Question: I've this graph.

I only what to display integer steps on the y axis.
So instead of '[0, 0.5, 1, 1.5, 2, 2.5]' I want '[0,1,2]'.
Is that possible? I'm not sure what to look for in the official API.
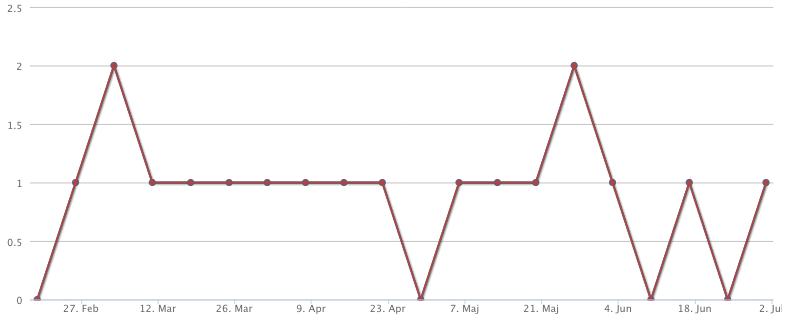
Answer: The answer you're looking for is the 'allowDecimals' Boolean:
'''
yAxis: {
allowDecimals : false,
/* completely irrelevant stuff follows... */
title: {
text: 'It's the y-axis'
},
plotLines: [{
value: 0,
width: 1,
color: '#808080'
}]
},
'''
With <URL>.
'''
yAxis: {
allowDecimals : true, // though it defaults to 'true' anyway...
/* other stuff... */
},
'''
And the same graph with <URL>.
References:
- <URL>